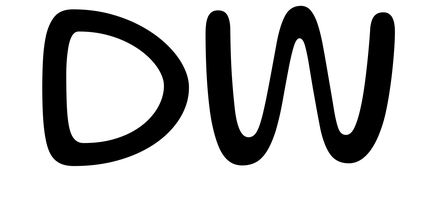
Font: Gluten_Light